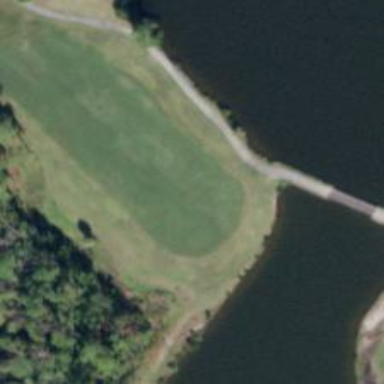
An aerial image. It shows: Golf hole.